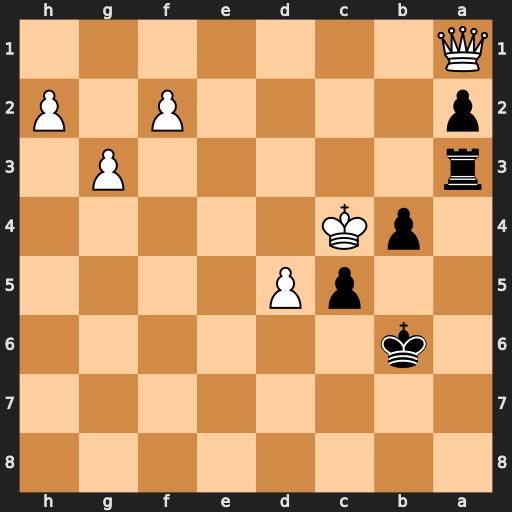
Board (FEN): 8/8/1k6/2pP4/1pK5/r5P1/p4P1P/Q7
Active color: b
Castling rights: -
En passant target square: -
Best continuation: Rc3+ Qxc3 bxc3